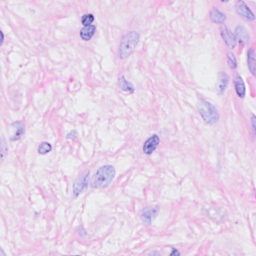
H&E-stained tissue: Breast